Question: The figure describes the ball exchange problem. The white ball can exchange positions with the adjacent colored balls in the 4-neighborhood. The target state is that all balls are arranged in the order of red, blue, green, and yellow from the upper left corner in the order of rows first and columns. How many exchanges are needed?
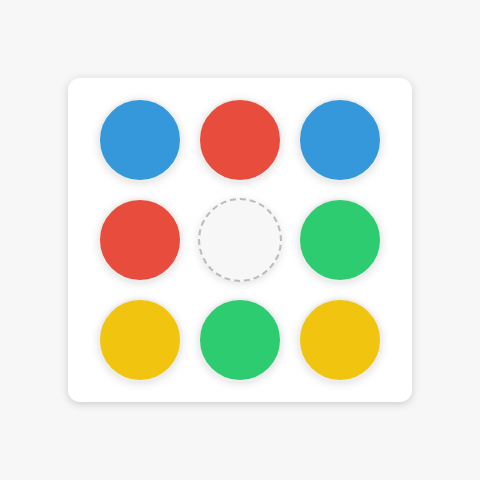
Answer: 6